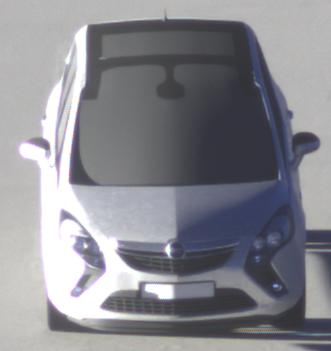
Make: Opel
Model: Zafira Tourer 1.8
Detailed model: Zafira (C) Tourer
Model produced from: 2012/01
Model produced until: 2015/06
Doors: 5
Color: white
Road condition: dry road
Daytime: sunrise or sunset
Contrast: low contrast